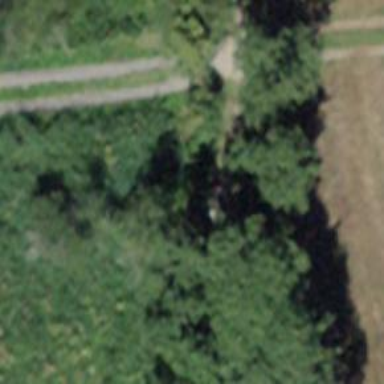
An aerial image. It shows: Bench.